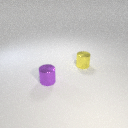
small yellow metal cylinder to the right of small purple metal cylinder